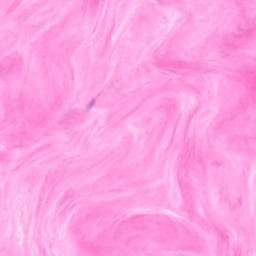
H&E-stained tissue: Breast